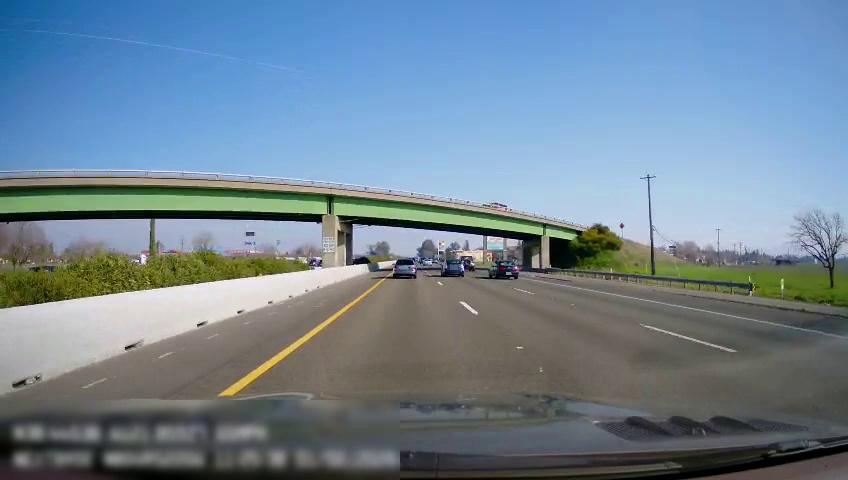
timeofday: Day
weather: Sunny
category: Drivable Space
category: Vehicles | Car
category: Vehicles | Car
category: Vehicles | SUV
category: Vehicles | SUV
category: Vehicles | SUV
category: Vehicles | SUV
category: Vehicles | Car
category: Lanes | Current Lane
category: Lanes | Current Lane
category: Lanes | Alternate Lane
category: Lanes | Alternate Lane
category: Traffic | Signs